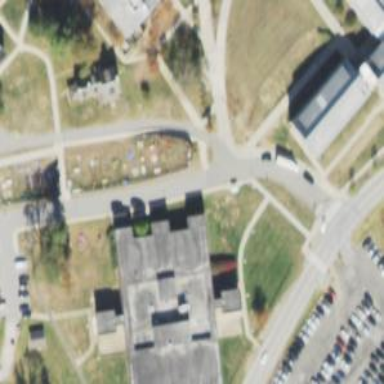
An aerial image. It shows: University building.